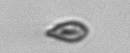
Label: Cryptophyta